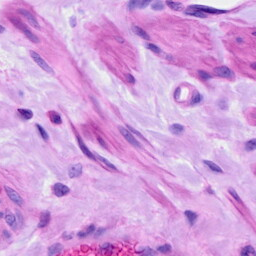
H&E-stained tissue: Ovarian